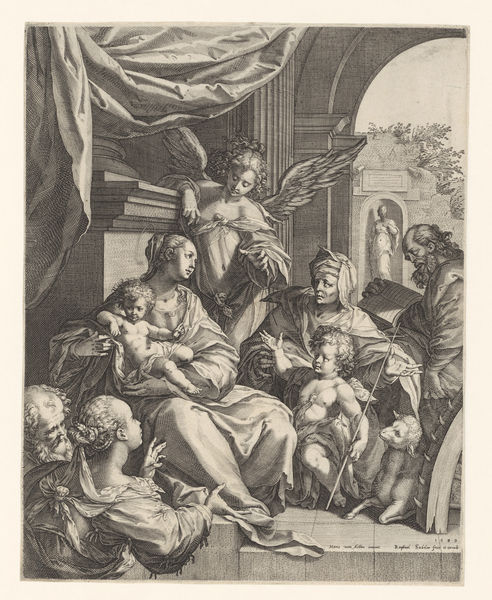
Titel: Heilige familie met de Heilige Catharina en Johannes de Doper als kind
Künstler: Raphaël (I) Sadeler
Standort: Amsterdam
Institution: Rijksmuseum
Schlagwörter: discussion, gelehrte, vorhang, kinder, engel, homme, tor, schaf, buch, stich, femme, symbolik, putten, gravure, prière, bercer, enfant, ange, statue, menschheit, angel, chérubin, bambin, supplication, divination